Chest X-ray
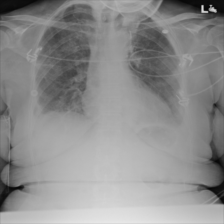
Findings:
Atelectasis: negative
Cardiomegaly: negative
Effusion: negative
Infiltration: negative
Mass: negative
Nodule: negative
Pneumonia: negative
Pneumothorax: negative
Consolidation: negative
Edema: negative
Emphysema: negative
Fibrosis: negative
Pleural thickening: positive
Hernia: negative